Question: I need to include into . Is it possible to do?
I do this but no joy...
'''
this.ObjectContext.CaseType.Include("CaseTypePriority").Include("CaseTypePriority.CasePriority");
'''

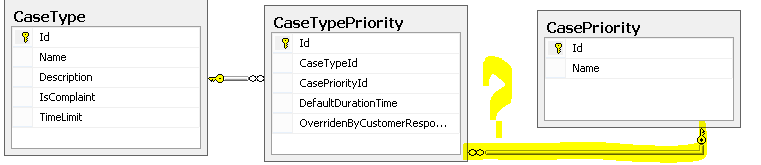
Answer: Yeah!!! I found solution :)
'''
var r = this.ObjectContext.CaseTypePriority.Include("CaseType").Include("CasePriority").ToList();
'''